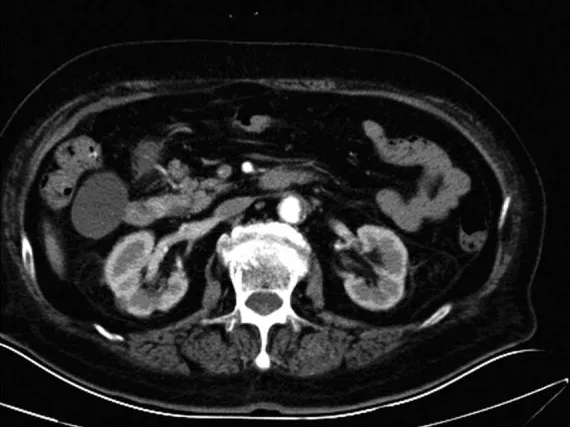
An abdominal CT scan showed kidney cysts and a little exudation around the kidneys.
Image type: radiology (ct)